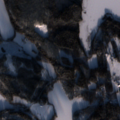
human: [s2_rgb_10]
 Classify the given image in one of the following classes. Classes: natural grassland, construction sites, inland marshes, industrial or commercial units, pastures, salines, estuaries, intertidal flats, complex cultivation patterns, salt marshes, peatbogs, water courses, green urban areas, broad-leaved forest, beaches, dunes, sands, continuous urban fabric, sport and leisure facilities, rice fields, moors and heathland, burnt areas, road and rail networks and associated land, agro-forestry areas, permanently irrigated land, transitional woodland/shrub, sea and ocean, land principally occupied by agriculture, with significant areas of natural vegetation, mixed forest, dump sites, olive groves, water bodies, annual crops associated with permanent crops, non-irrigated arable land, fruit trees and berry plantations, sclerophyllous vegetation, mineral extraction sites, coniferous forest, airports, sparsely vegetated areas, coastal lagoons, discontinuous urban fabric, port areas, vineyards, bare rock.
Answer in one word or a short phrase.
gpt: land principally occupied by agriculture, with significant areas of natural vegetation, coniferous forest, mixed forest, transitional woodland/shrub, water bodies